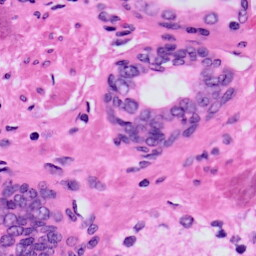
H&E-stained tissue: Prostate